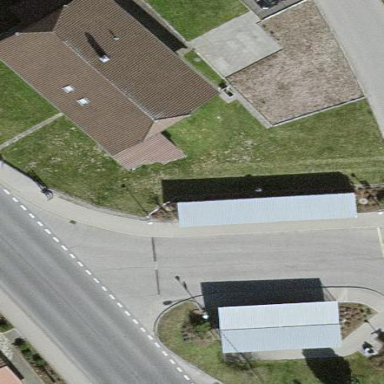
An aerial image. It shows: Half-hipped roof building.